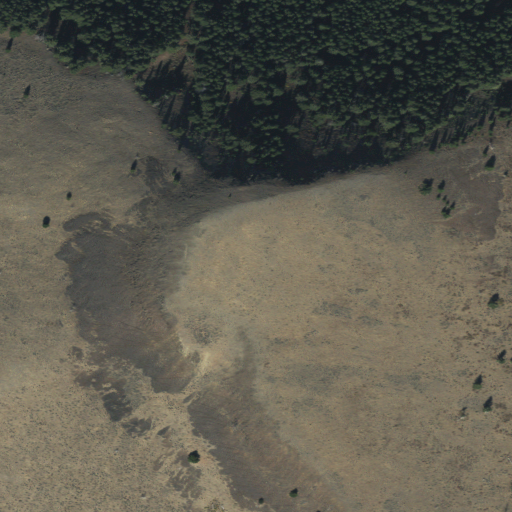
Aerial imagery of mountain in Montana named Gallagher Butte containing shrub, evergreen forest, and grassland